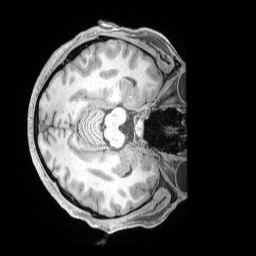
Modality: T1w
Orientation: axial
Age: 35
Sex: male
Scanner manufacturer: siemens
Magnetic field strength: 3 T
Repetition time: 2 s
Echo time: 0.00211 s